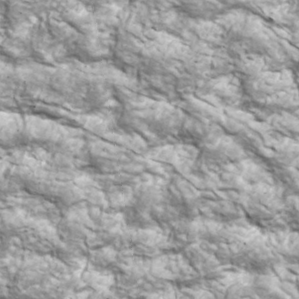
Label: non_frost